Question: How to get the checked item id (custom id, not the position or name of the selected item -in my case order id i need to retrieve) in a custom list view with multiple selections in android.
I have Order name and Order id from json and its populated in custom list view ,In the custom list view i have text view and check box but how to get the Orderid's of the selected/checked Orders.
I have a button when i click the button i need to retrieve the id not the name or position , in my case i need order id to be retrieved
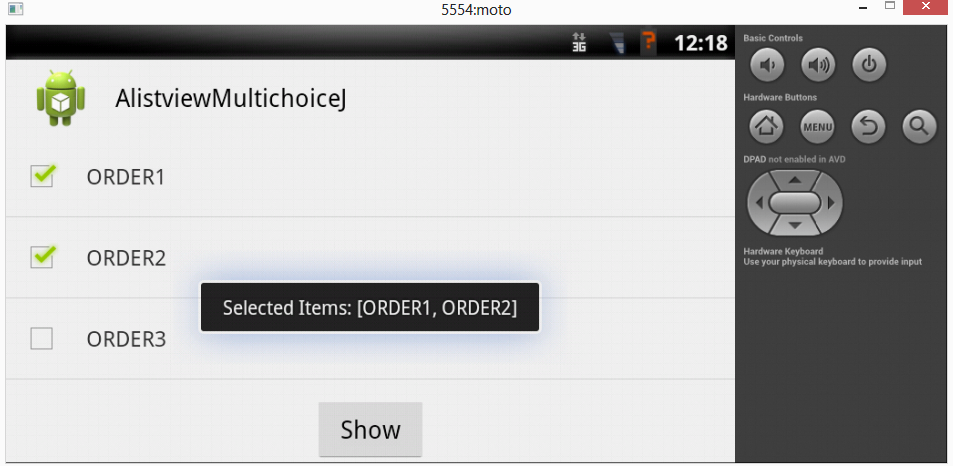
Answer: I Solved and got the OrderId by using below code , this worked for me and i could retrieve the custom ORDERID which i passed to the list
'''
int isSelectedOrderNumber=0;
mOpenOrdersSelected = new ArrayList<OpenOrders>();
StringBuffer sb = new StringBuffer();
Iterator<OpenOrders> it = mOpenOrders.iterator();
while(it.hasNext())
{
OpenOrders objOpenOrders = it.next();
//Do something with objOpenOrders
if (objOpenOrders.isSelected()) {
isSelectedOrderNumber++;
mOpenOrdersSelected.add(new OpenOrders(objOpenOrders.getOrderID(),objOpenOrders.getOrderName()));
sb.append(objOpenOrders.getOrderID());
sb.append(",");
}
}
//Below Condition Will Check the selected Items With parameter passed "mMAX_ORDERS_TOBEPICKED"
if(isSelectedOrderNumber<1){
ShowErrorDialog("Please Select atleast One order");
return;
}
if(isSelectedOrderNumber>mMAX_ORDERS_TOBEPICKED){
ShowErrorDialog(" Select Maximum of "+mMAX_ORDERS_TOBEPICKED+ " Orders only to process");
return;
}
Log.d(MainActivity.class.getSimpleName(), "cheked Order Items: " +sb);
Toast.makeText(getApplicationContext(), "cheked Order Items id:" +sb, Toast.LENGTH_LONG).show();
'''